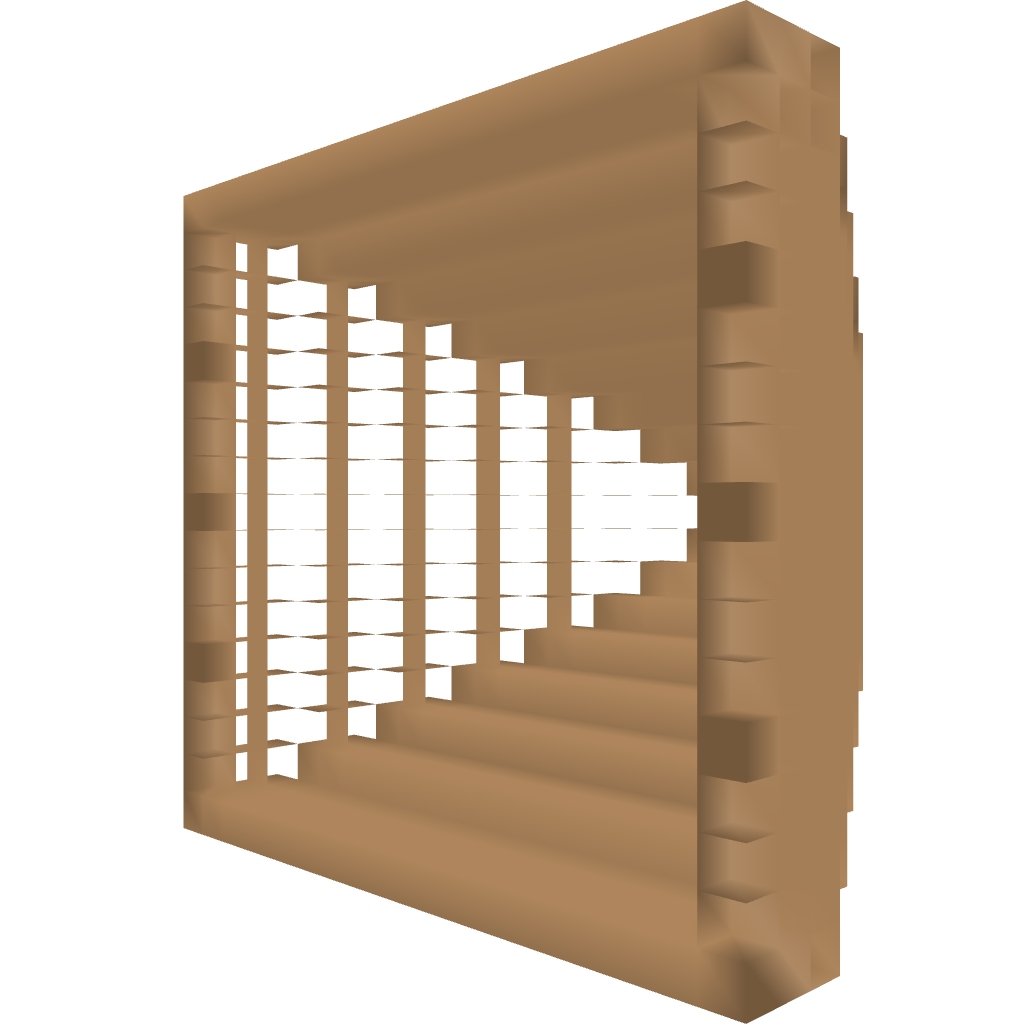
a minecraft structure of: big wooden t.v. bad low quality